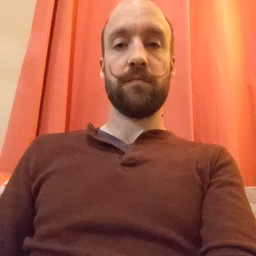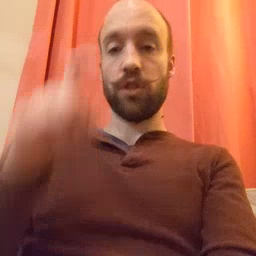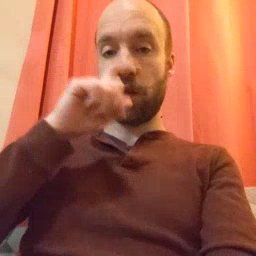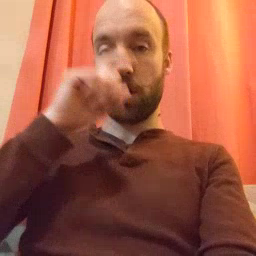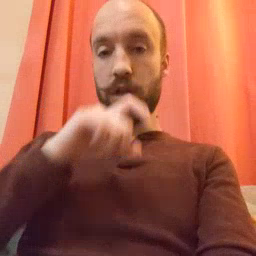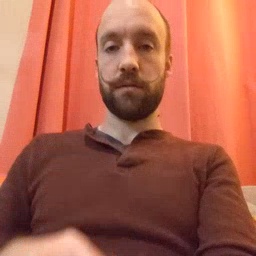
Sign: doll